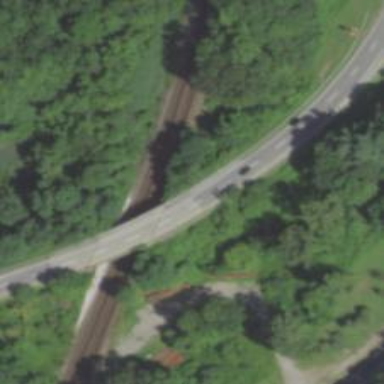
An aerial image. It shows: Asphalt road on bridge. The road is trunk highway and is motorway and expressway.